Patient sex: F
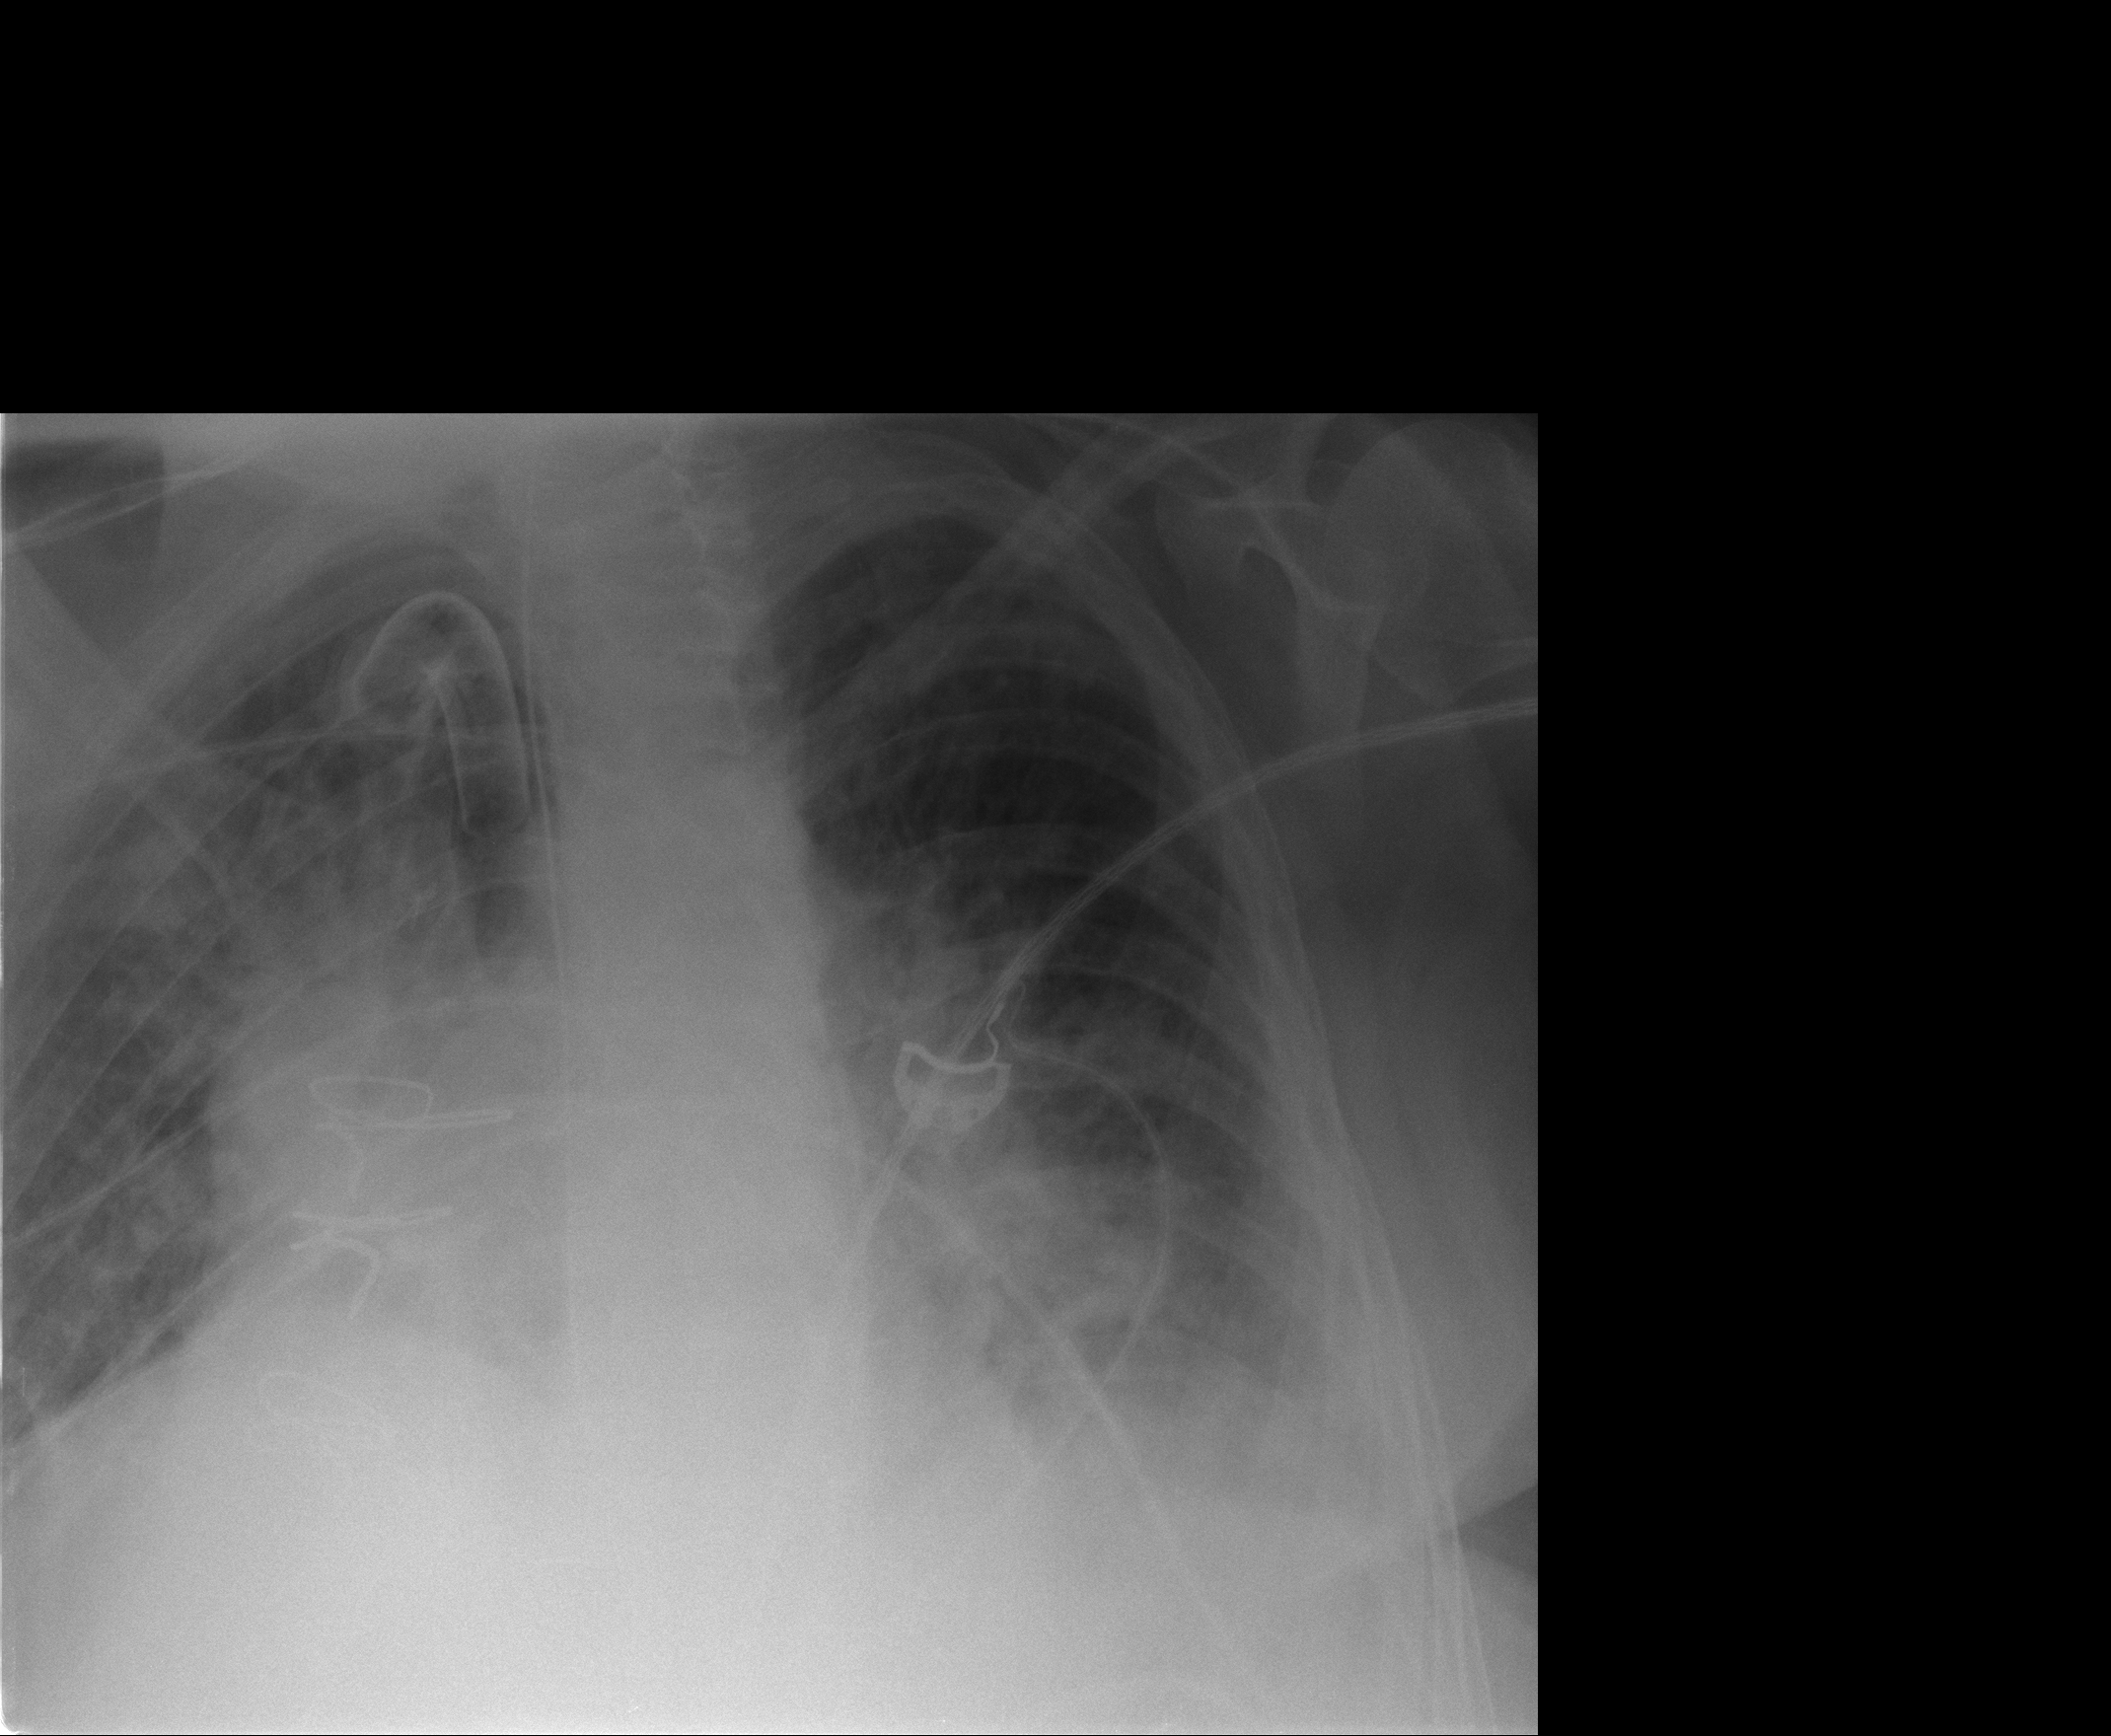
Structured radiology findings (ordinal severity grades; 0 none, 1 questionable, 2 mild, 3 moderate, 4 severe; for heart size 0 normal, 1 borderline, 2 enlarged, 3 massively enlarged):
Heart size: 2
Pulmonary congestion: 3
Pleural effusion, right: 1
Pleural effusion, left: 2
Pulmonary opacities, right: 2
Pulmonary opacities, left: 3
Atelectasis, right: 2
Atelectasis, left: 2